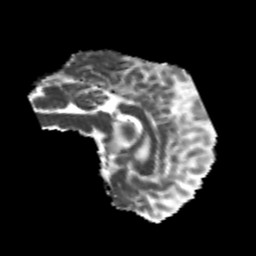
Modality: MD
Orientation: sagittal
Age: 21
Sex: male
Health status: healthy
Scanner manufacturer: philips
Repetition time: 7.391 s
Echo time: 0.08599 s